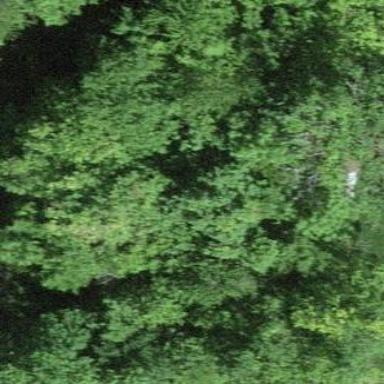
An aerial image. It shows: Forest area.